Question: We use Acunetix at work to do security scans on our applications. Recently we came across the following Integer Vulnerabilities error below:

From what I can tell, it looks like the report is telling us that we are not stopping <URL>' instead, but even if a hacker were to enter an integer value higher than max, they would fail when trying to decrypt before even trying to convert to integer, which is where the integer overflow would occur in my opinion. That is unless the error happens when the decryption fails?
I'm pretty confused about this and google searches haven't been much help as most pertain to unmanaged languages like c++ rather than c# and asp.net. Any help would be much appreciated.
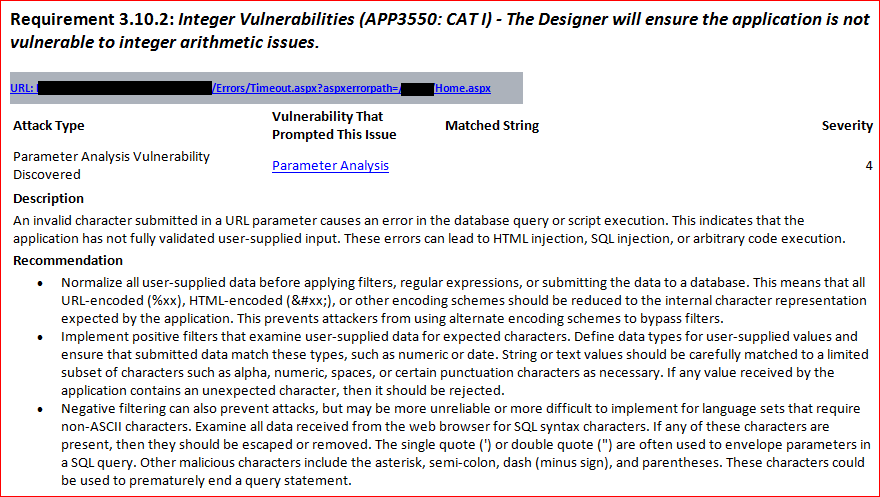
Answer: I don't think this is an integer overflow vulnerability, I suspect it refers to integers as this is the type that has been manipulated in the querystring (although I know you said they were encrypted). If you're doing a direct conversion of untrusted user input to an integer and not first validating the type (as you say, TryParse it first), you're probably going to throw an internal error (short of any try/catches) and this is what they're likely picking up on.
Automated scanners go a bit nuts over HTTP 500 errors. They don't know what's actually happening under the covers and how severe the error is so you argue that it's a false-positive. On the other hand, your security folks will argue that websites readily returning HTTP 500 are more likely to be probed further if a bot picks up that you're regularly throwing these errors out as a result of manipulated querystrings.
Easy answer: (from <URL>.